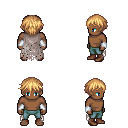
a pixel art fantasy rpg character, male body template, human, dark skin, gray tattered cape, teal pants, light blonde short bangs hairstyle, white cloth bracers, brown shoes, four views (front, back, left, right), 2x2 character sprite sheet, small pixel art, hard edges, no anti-aliasing